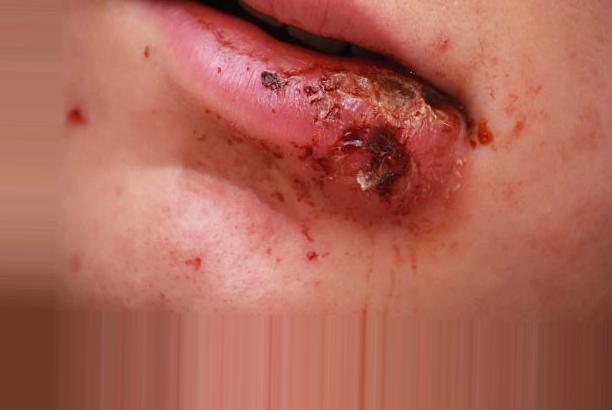
Condition: Mouth Ulcer